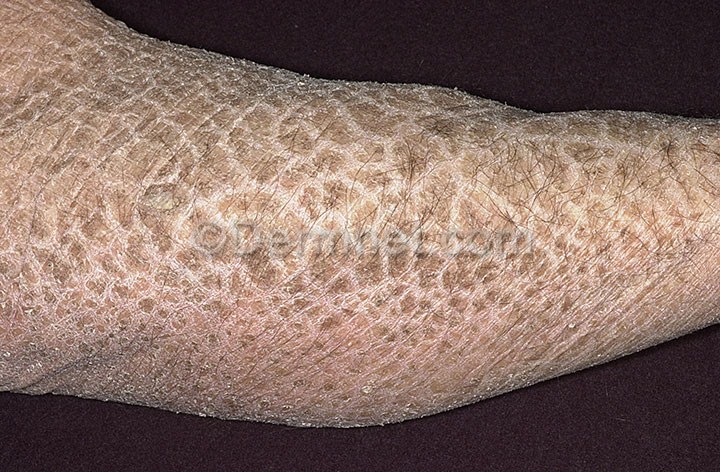
Disease: Atopic Dermatitis Photos